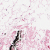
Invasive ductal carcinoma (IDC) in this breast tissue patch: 0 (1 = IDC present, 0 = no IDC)